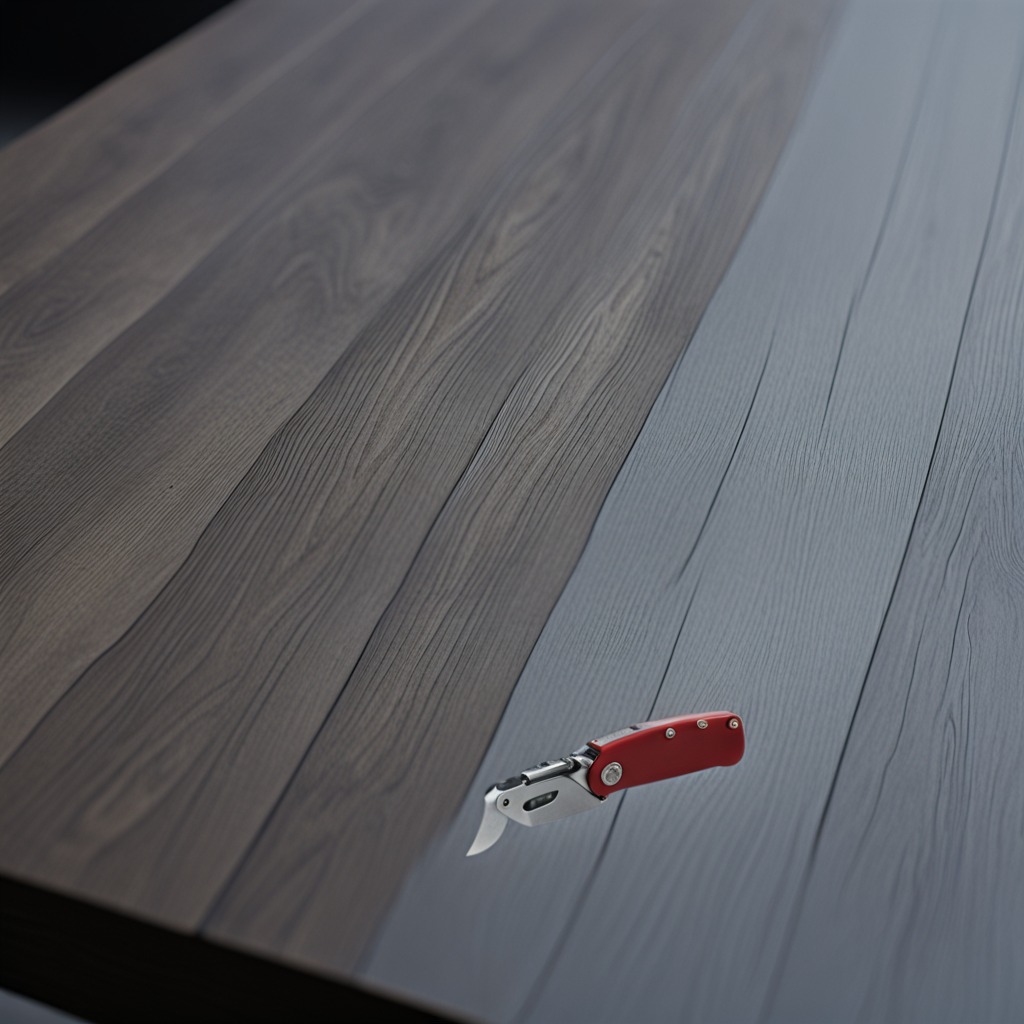
A utility knife is lying on the table in the small garage at twilight.